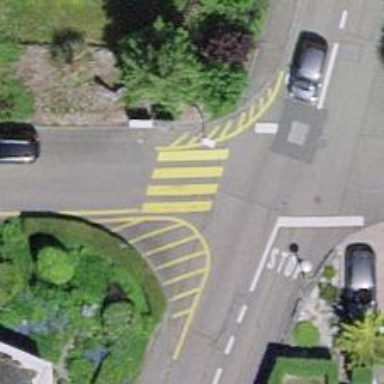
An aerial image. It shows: Zebra crossing on the road.